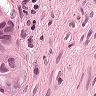
Metastatic tissue present: yes